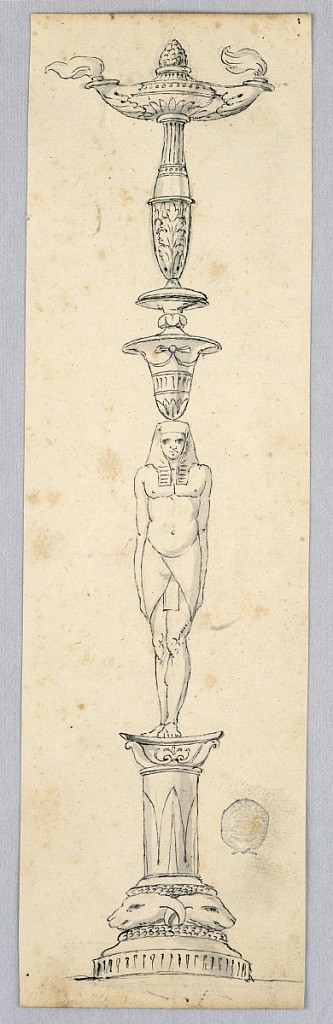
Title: Design for an Oil Lamp
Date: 1775–1800
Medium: Graphite, pen and ink, brush and watercolor on paper
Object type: Drawing
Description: The shaft consists of a column with ram heads on the base. An Egyptian carries a socket on his head, and upon it stands a balustrade with the two spouted bowl on top.